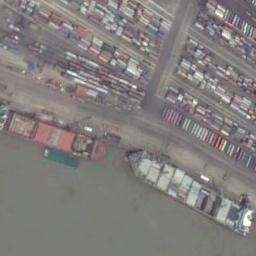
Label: ship